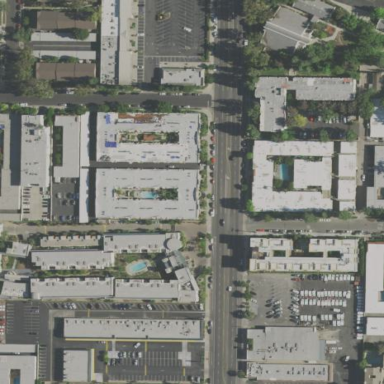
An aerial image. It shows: Residential area with apartments.